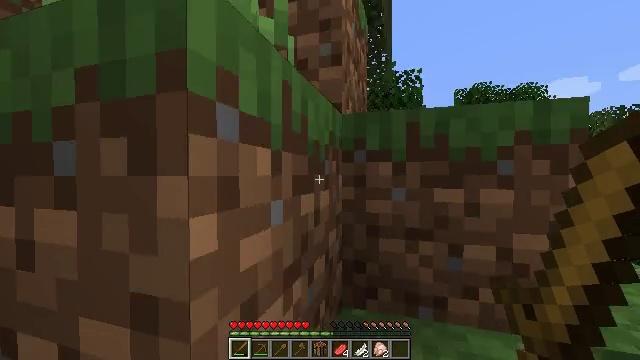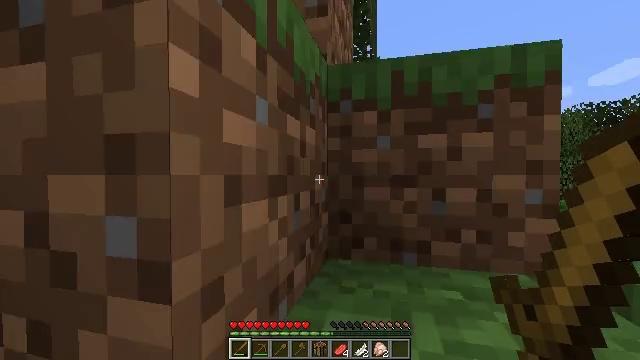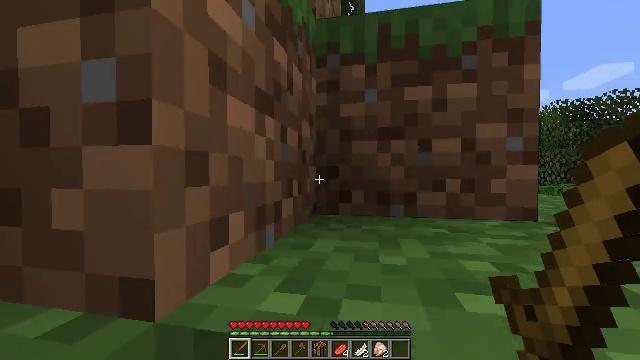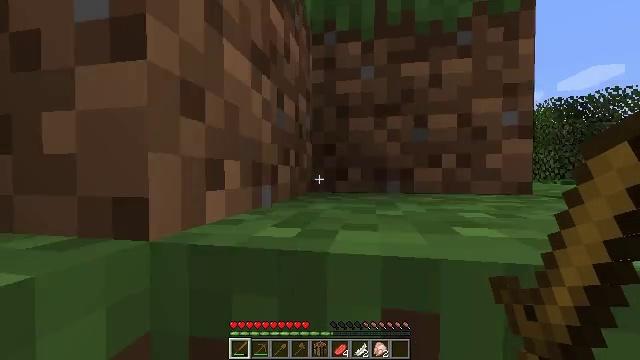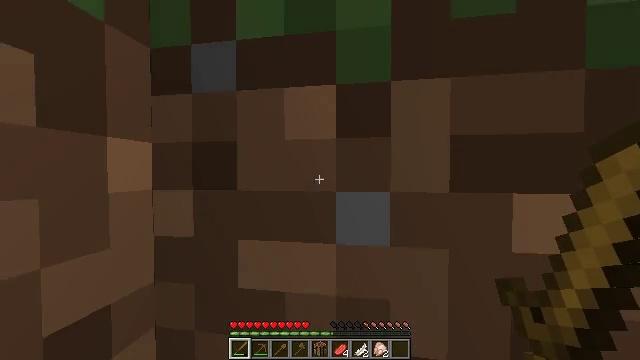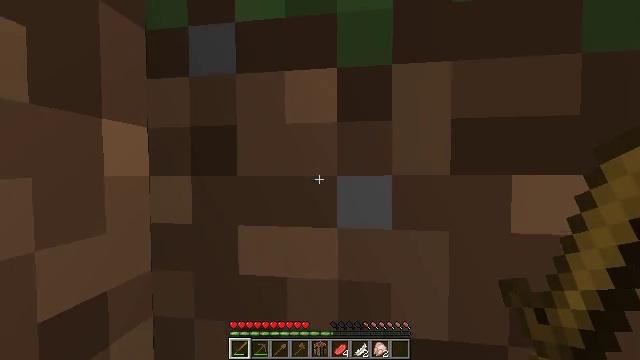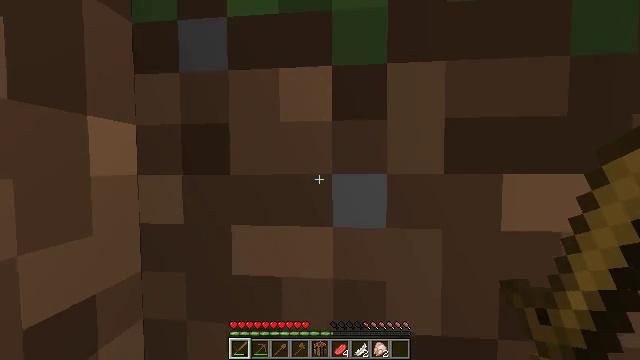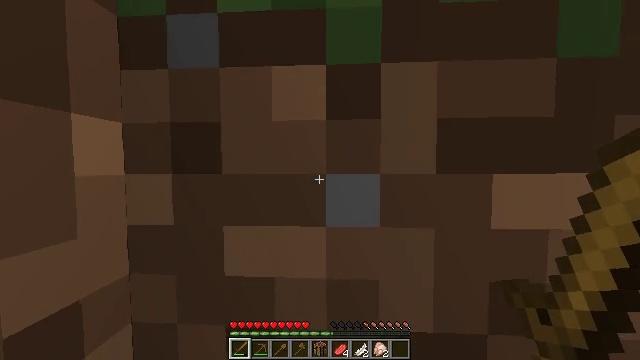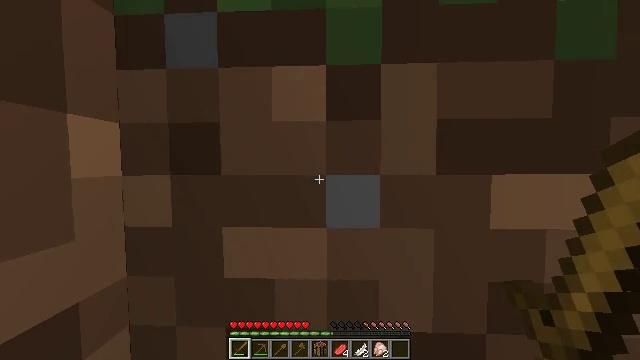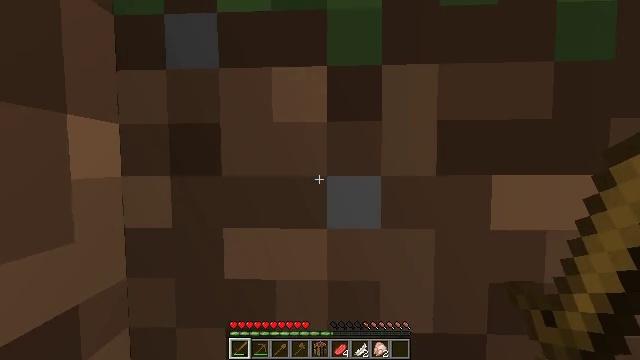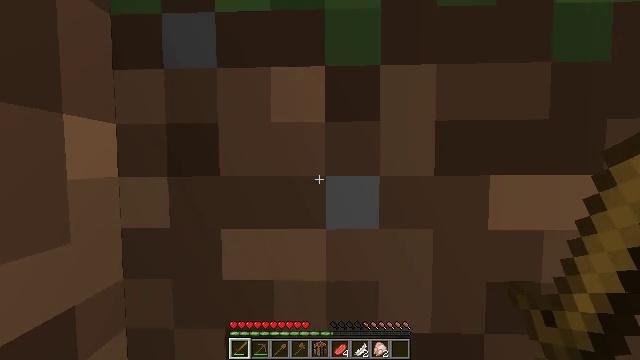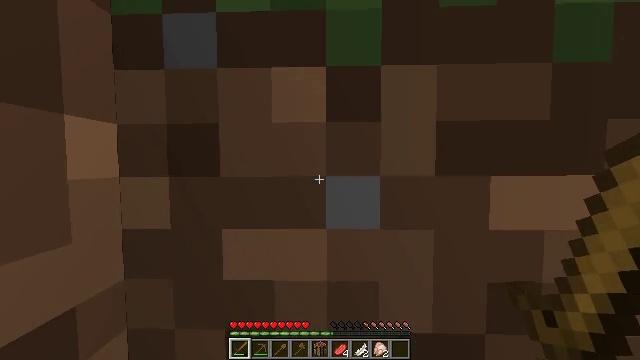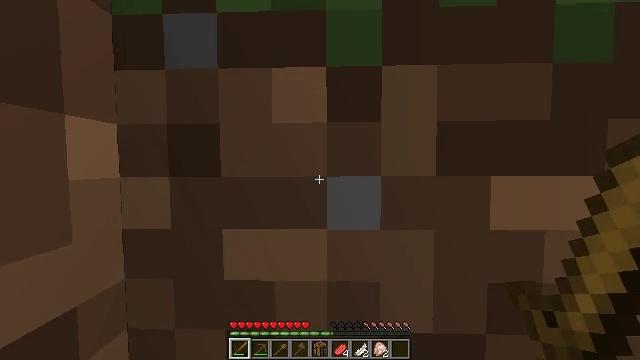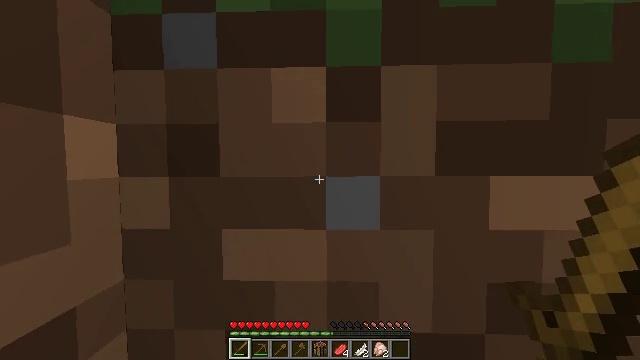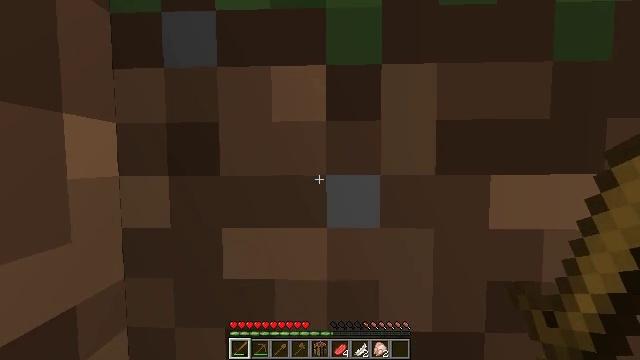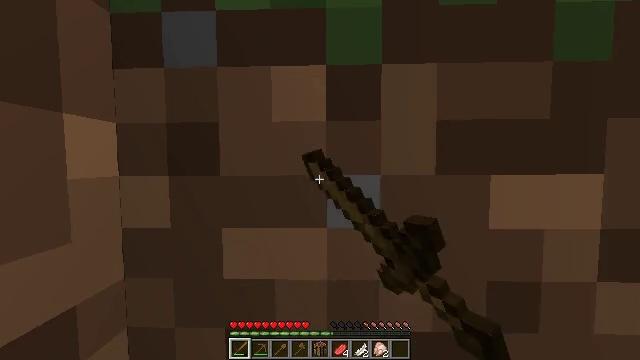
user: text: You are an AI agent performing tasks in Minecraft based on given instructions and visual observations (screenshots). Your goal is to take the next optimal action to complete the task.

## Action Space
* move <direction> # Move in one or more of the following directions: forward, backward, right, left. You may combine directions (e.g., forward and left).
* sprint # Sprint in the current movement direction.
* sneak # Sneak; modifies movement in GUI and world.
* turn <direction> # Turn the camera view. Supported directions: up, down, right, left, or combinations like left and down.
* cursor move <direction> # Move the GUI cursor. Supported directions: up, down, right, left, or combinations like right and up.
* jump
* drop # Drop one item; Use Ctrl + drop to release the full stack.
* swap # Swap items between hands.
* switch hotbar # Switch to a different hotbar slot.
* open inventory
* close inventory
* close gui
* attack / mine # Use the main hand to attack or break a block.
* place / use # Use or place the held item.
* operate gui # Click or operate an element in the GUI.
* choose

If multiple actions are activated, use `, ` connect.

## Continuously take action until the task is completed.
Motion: motion action
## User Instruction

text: Gather grass block for landscaping.
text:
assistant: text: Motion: move forward, sprint, turn right, jump
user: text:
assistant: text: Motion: move forward, sprint, turn right
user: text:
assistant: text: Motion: move forward, sprint
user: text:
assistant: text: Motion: move forward, sprint, turn right
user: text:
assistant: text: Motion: move forward, sprint, turn right
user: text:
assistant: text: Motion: move forward, sprint, turn right
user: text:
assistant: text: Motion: move forward, sprint, turn right
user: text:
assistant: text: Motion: move forward, sprint
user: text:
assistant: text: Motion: move forward, sprint
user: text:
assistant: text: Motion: move forward, sprint
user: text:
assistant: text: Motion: move forward, sprint
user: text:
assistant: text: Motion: move forward, sprint
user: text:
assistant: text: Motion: move forward, sprint
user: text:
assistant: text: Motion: move forward, sprint, attack / mine
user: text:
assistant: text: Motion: move forward, sprint, attack / mine
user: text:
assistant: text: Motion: move forward, sprint, attack / mine
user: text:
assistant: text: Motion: move forward, sprint, attack / mine
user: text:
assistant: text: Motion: move forward, sprint, attack / mine
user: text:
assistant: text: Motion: move forward, sprint, attack / mine
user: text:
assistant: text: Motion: move forward, sprint, attack / mine
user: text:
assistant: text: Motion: move forward, sprint
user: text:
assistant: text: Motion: move forward, sprint, turn up
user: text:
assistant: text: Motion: move forward, sprint, turn up
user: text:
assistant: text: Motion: move forward, sprint
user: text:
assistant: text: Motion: move forward, sprint
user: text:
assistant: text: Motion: move forward, sprint
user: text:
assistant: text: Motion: move forward, sprint, attack / mine
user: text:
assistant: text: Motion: move forward, sprint, attack / mine
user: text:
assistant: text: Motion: move forward, sprint, attack / mine
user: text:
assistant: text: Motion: move forward, sprint, attack / mine